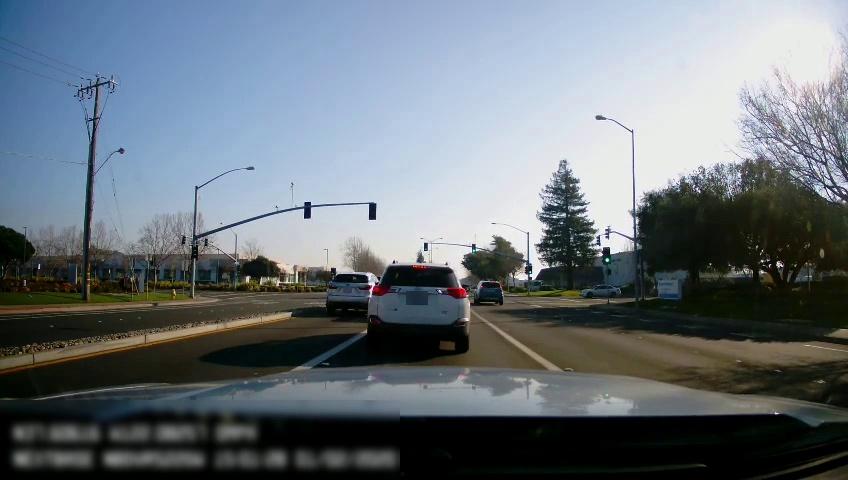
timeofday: Day
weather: Sunny
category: Drivable Space
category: Drivable Space
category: Vehicles | SUV
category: Vehicles | SUV
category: Vehicles | SUV
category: Vehicles | Car
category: Lanes | Alternate Lane
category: Lanes | Current Lane
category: Lanes | Current Lane
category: Lanes | Alternate Lane
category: Lanes | Opposite Lane
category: Lanes | Opposite Lane
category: Traffic | Lights
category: Traffic | Lights
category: Traffic | Lights
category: Traffic | Lights
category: Traffic | Lights
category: Traffic | Lights
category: Traffic | Lights
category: Traffic | Lights